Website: ulta-beauty
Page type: delivery-shipping
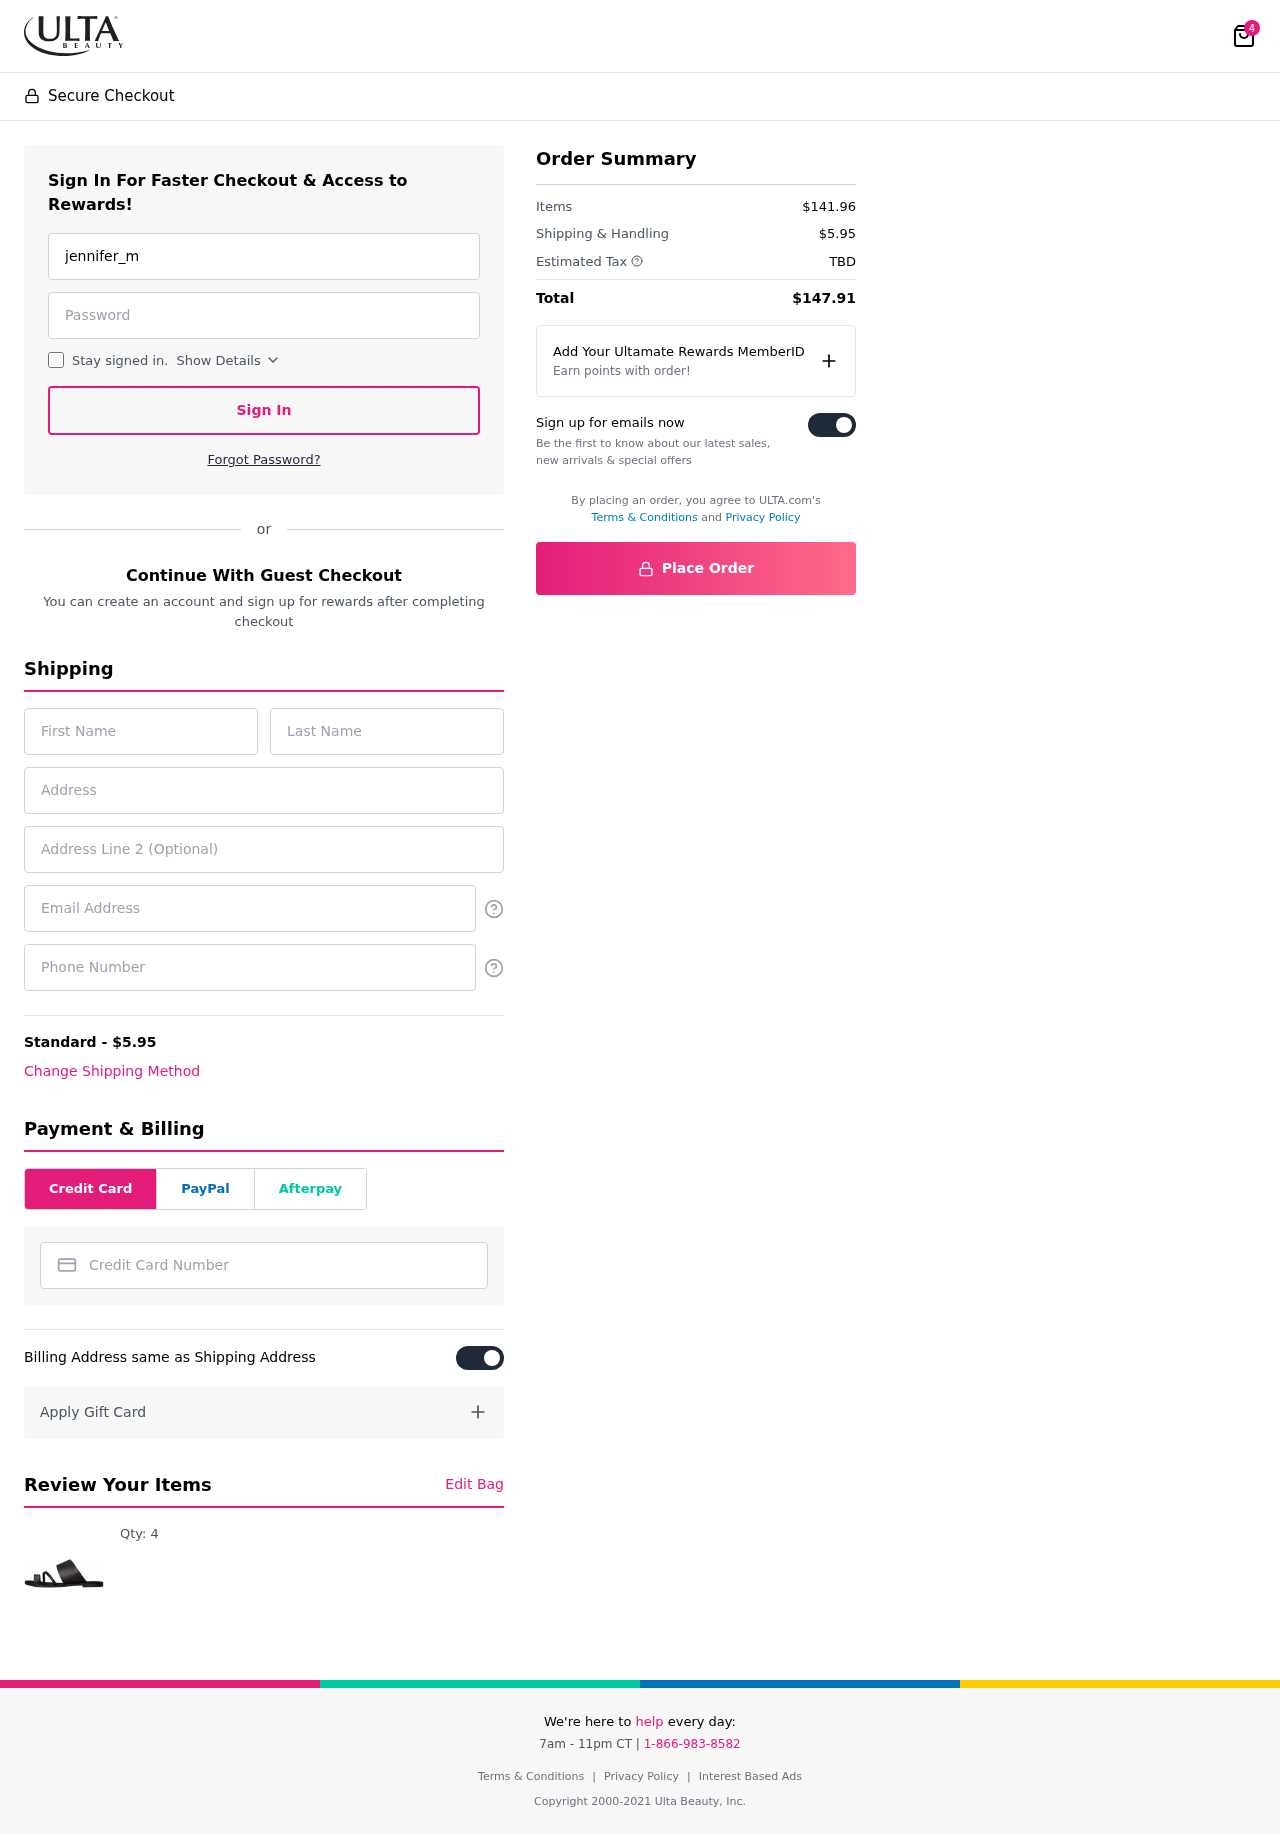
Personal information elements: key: PII_CARD_NUMBER
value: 2708 4889 8477 9932
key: PII_EMAIL
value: jennifer_mcdonald@hotmail.com
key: PII_EMAIL2
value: jennifer_mcdonald@hotmail.com
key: PII_FIRSTNAME
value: Jennifer
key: PII_LASTNAME
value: Mcdonald
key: PII_PHONE
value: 7797618192
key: PII_STREET
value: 505 Roberts Divide
Product elements: key: PRODUCT1_QUANTITY
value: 4
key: PRODUCT1
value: Qty: 4
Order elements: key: ORDER_NUM_ITEMS
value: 4
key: ORDER_SHIPPING_COST
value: $5.95
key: ORDER_SUBTOTAL
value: $141.96
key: ORDER_TAX
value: TBD
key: ORDER_TOTAL
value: $147.91